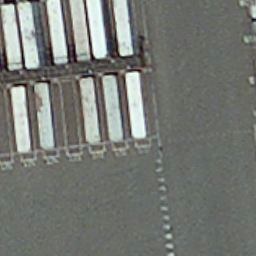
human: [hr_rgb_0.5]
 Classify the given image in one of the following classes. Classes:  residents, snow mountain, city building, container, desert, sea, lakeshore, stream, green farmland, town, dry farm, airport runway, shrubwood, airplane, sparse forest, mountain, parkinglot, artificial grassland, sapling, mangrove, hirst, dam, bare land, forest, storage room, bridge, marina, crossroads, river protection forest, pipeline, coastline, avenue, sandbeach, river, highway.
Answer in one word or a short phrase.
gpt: container